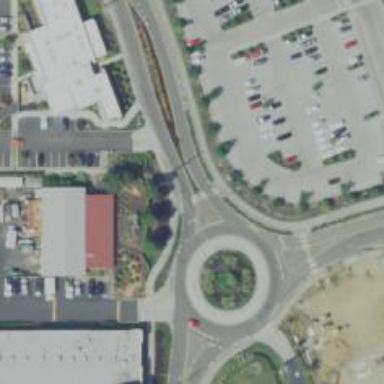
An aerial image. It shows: Tertiary road leading to roundabout junction.